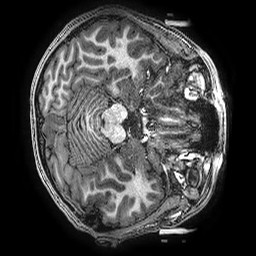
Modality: T1w
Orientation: axial
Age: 14
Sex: male
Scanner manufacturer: ge
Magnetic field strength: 3 T
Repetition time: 0.00766 s
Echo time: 0.003476 s